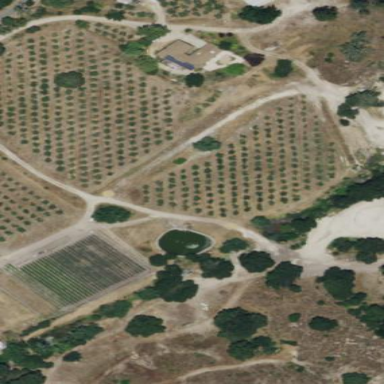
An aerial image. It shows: Orchard.